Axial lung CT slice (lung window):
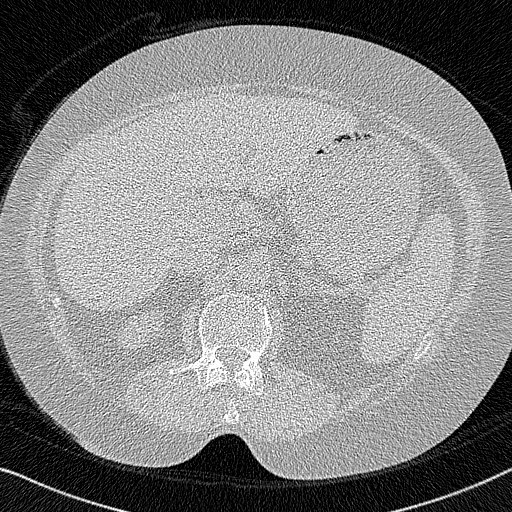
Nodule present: no